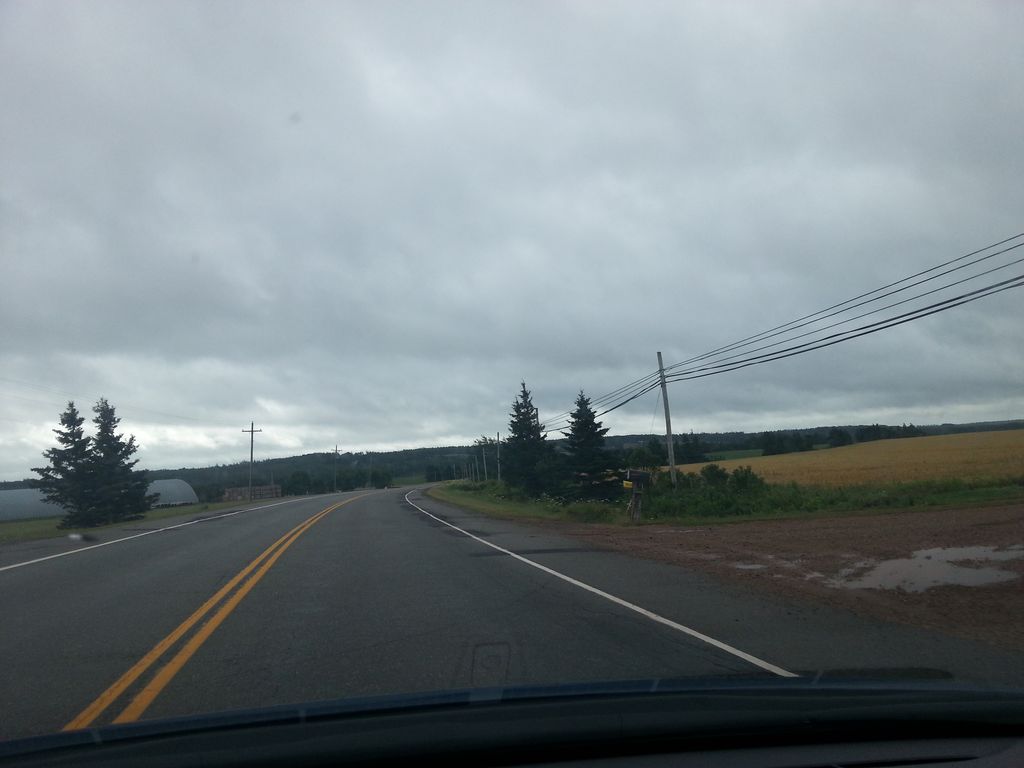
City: charlottetown